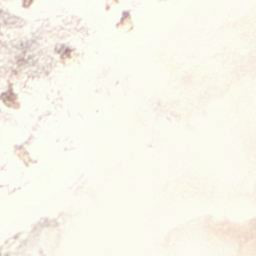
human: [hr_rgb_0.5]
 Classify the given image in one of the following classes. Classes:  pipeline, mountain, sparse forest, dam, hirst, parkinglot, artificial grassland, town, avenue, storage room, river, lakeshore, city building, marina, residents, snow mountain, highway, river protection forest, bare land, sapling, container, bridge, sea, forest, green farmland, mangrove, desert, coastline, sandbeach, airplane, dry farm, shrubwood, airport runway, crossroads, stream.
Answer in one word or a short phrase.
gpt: sandbeach